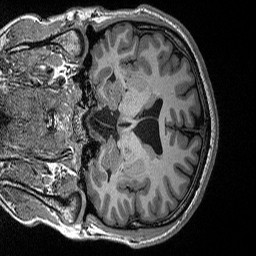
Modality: T1w
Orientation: coronal
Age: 39
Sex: male
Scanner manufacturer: siemens
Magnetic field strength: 3 T
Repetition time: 2.3 s
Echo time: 0.00298 s